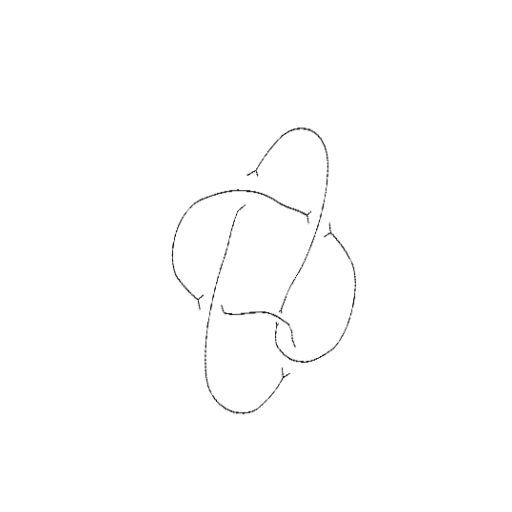
Crossing number: 5